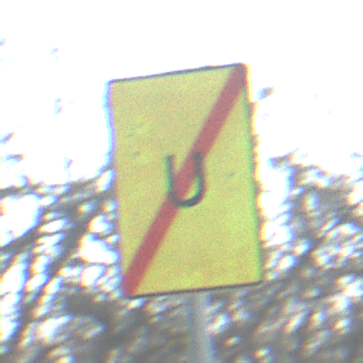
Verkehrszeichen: EndeUmleitung
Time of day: MorningAfternoon
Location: Outdoor (Nature)
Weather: Clear
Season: NotSpecified
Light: Natural